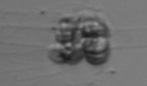
Label: Leptocylindrus_mediterraneus